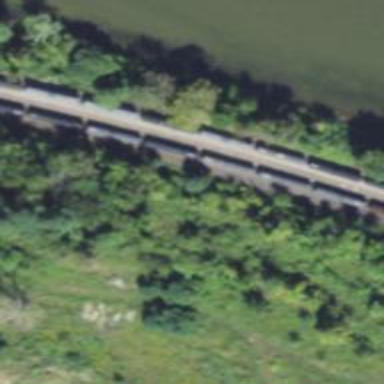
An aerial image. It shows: Railway siding for service.